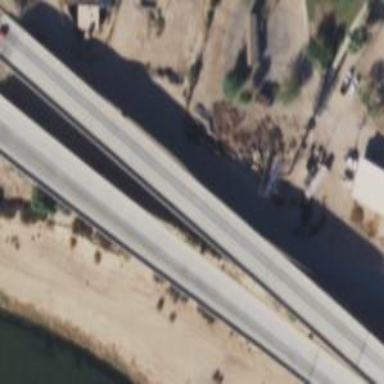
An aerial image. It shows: Man-made bridge.